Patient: sex M, age 64
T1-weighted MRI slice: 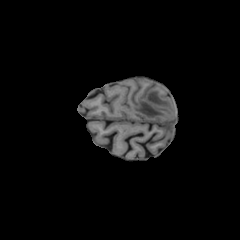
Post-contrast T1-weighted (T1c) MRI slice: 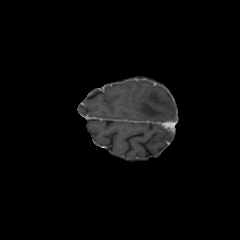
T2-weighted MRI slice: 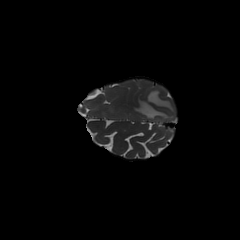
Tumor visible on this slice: yes
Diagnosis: Glioblastoma, IDH-wildtype
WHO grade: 4